Question: I am calling a stored procedure from C# code. This SP creates temp tables to store some values. When I run this SP from Query Analyzer everything seems to be fine. But when I run it from c# code, temp tables are not getting created.
I am using @tableName and not #tableName.
The temp tables are being referred only in stored procedure. They are not needed outside the SP.

Is there anything I am missing out ?
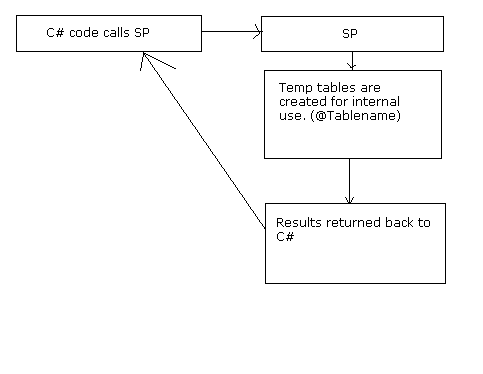
Answer: That happens because the user credentials you are using in Query analyzer ('sa' maybe?) are probably not the same than the ones used by the C# application.
The user needs to have access to system database tempdb (read/write) if not he cannot create those temporal tables (within the procedure) when the stored procedure is called.
Give access to tempdb to the user that C# uses or test your C# app login in with the same user you use in Query Analyzer (or any other dbadmin user) just to test it works.
As per your comment asking about SQL Profiler by statement.
Step 1: open sql profiler and create a new trace. go to tab event selection. and unmark Security Audit and Sessions

Step 2: check the Show all events checkbox on the bottom right and you will get several events on the grid. Go to Stored Procedures and T-SQL and mark the ones in the screenshot below.

Step 3: run it.